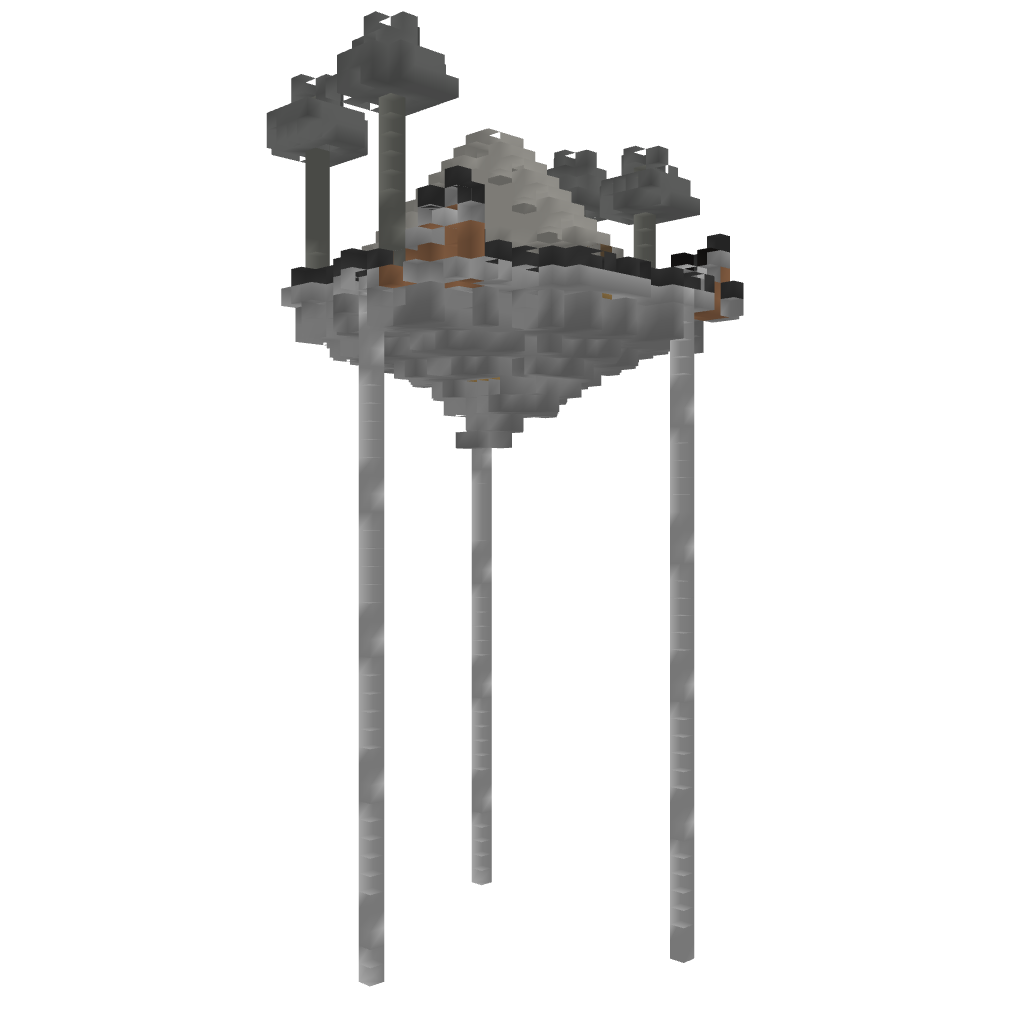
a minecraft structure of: Floating Islands SIMPLE